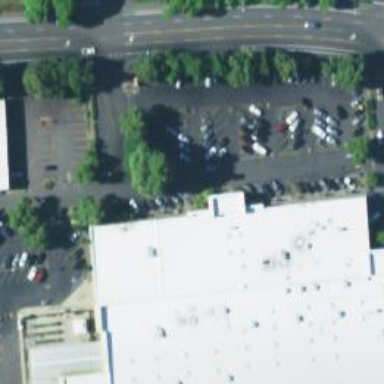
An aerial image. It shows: Parking space is available.